Question: I want to edit 'find_under_expand' ('ctrl+d') to consider hyphenated words, as single words. So when I try to replace all instance of var 'a', it shouldn't match substrings of "a" in words like 'a-b', which it currently does.

I'm assuming 'find_under_expand' wraps your current selection in regex boundaries like this: 'a'
I need it to wrap in something like this: '(?<!-)a(?!-)'
Is the 'find_under_expand' command's source available to edit? Or do I have to rewrite the whole thing? I'm not sure where to begin.
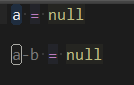
Answer: Sublime's commands are implemented in one of several ways: as <URL> plugin, available via Package Control. Macros have '.sublime-macro' extensions, while plugins are written in Python and have '.py' extensions.
I searched all through the 'Defaults' package in ST3 (things are generally the same as in ST2), and was unable to find a macro or '.py' file that included the 'find_under_expand' command, or 'FindUnderExpand', which is the convention when naming command classes in plugins. Therefore, I strongly suspect that this command is internal to Sublime, probably written in C++ and linked into the executable or in a '.dll|.dylib|.so' library.
So, it doesn't look like there's an existing file that you could easily modify to adjust for your negative lookahead/lookbehind patterns (I assume that's what those are, my regex is a bit rusty...). Instead, you'll have to implement your own plugin from scratch that reads the '"word_separators"' value in your settings file, which the current implementation of 'find_under_expand' doesn't seem to be doing, judging from your <URL> and my own testing. Theoretically, this shouldn't be too terribly difficult - you can just open up a quick panel where the user enters the pattern/regex to be searched for, and you can just iterate through the current view looking for matches and highlighting/selecting them.
Good luck!